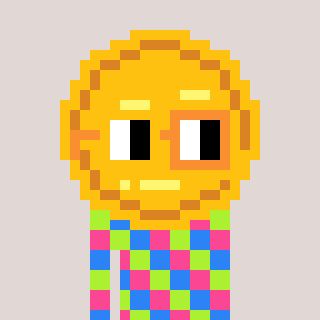
a pixel art character with square yellow and orange glasses, a medal-shaped head and a orange-colored body on a warm background